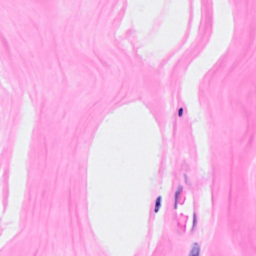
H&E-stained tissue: Breast